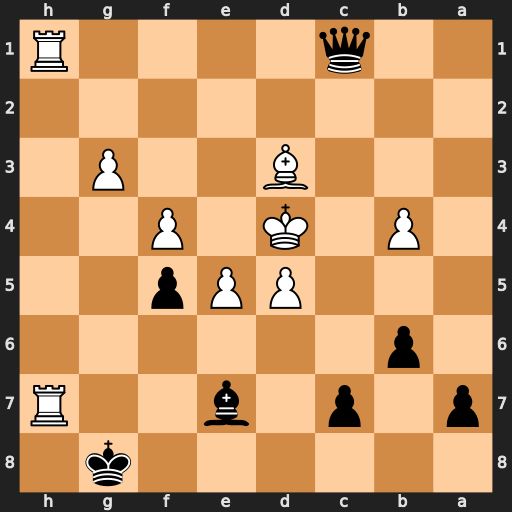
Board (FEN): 6k1/p1p1b2R/1p6/3PPp2/1P1K1P2/3B2P1/8/2q4R
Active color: b
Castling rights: -
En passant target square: -
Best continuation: Bc5+ bxc5 Qxc5#